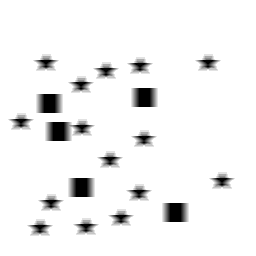
Squares: 5
Triangles: 0
Stars: 15
Total shapes: 20